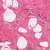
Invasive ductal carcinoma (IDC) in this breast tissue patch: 0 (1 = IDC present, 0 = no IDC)